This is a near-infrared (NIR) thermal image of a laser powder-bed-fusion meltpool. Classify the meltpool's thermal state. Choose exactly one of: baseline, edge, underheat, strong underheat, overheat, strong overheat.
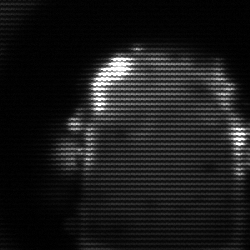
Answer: baseline